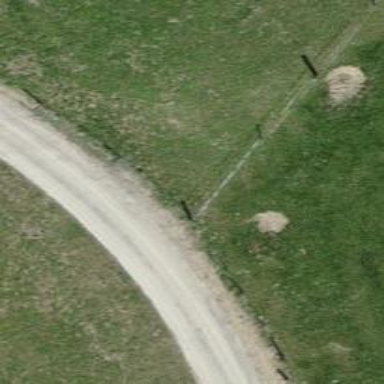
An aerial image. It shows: Fence made of wood.